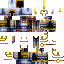
A male skeleton skin with dark skin, wearing brown helmet dressed in a yellow robe top and brown pants, featuring a closed mouth.